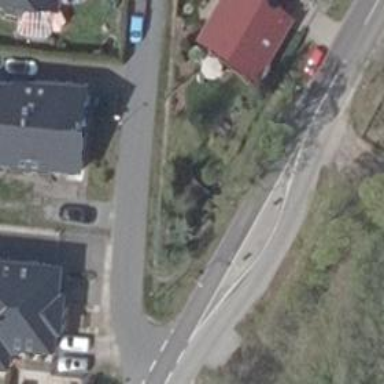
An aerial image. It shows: Traffic calming island.